Question: I am having a strange problem. I have written a query in MS Access which inserts a value perfectly in database when run from MS Access, but when same query is executed from C# then it shows the "Validation Text" as OleDbException and insert command fails. The "Validation Rule" is ".*" The column saves emails which should have one "@" and one dot "." after it. There is no problem when "Validation Rule" is removed and query is executed from C#. It only occurs when Validation Rule is set and error occurs only from C# and not from MS Access query execution.
I have uploaded the code and database to: <URL>
SQL Query in MS Access:
'''
INSERT INTO EMail ( EMail, Company )
VALUES ('bbb@qwerty.com', 'Company');
'''
The code is:
'''
try
{
string dbPath = null;
if (File.Exists(Path.GetFullPath(@"..\..\..\Database.accdb")))
dbPath = Path.GetFullPath(@"..\..\..\Database.accdb");
dbConnection = new OleDbConnection("Provider=Microsoft.ACE.OLEDB.12.0;Data Source=" + dbPath);
dbConnection.Open();
if (0 >= new System.Data.OleDb.OleDbCommand("INSERT INTO EMail ( EMail, Company ) VALUES ('bbb@qwerty.com', 'Company')", dbConnection).ExecuteNonQuery())
MessageBox.Show("Could not insert 'bbb@qwerty.com'. Check if already inserted.");
try { dbConnection.Close(); }
catch (Exception) { }
}
catch (Exception Ex)
{
try { dbConnection.Close(); }
catch (Exception) { }
MessageBox.Show(Ex.Message);
}
'''
Database snapshot:

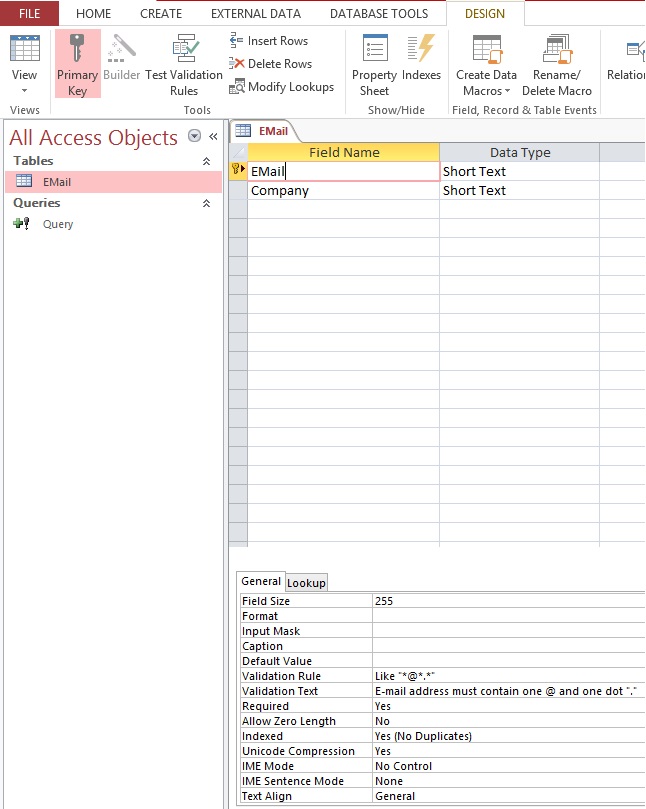
Answer: You are right, I can confirm the behaviour.
I did a few tests and, apparently, if you change the validation rule to
'''
Like "%@%.%"
'''
it works in C#, but it won't work in Access anymore. I guess the reason is that Access uses DAO for data access, which uses '*' as the wildcard character, whereas OLEDB's wildcard character is '%'.
I found that the following validation rule produces the desired result in both Access and .NET:
'''
Like "*@*.*" Or Like "%@%.%"
'''